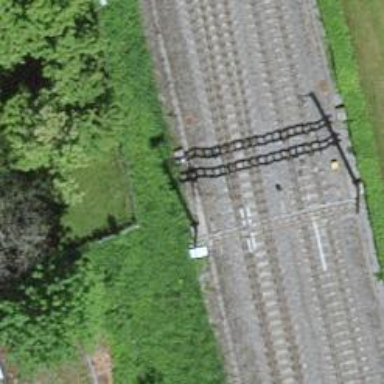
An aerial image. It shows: Railway switch.